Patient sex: M
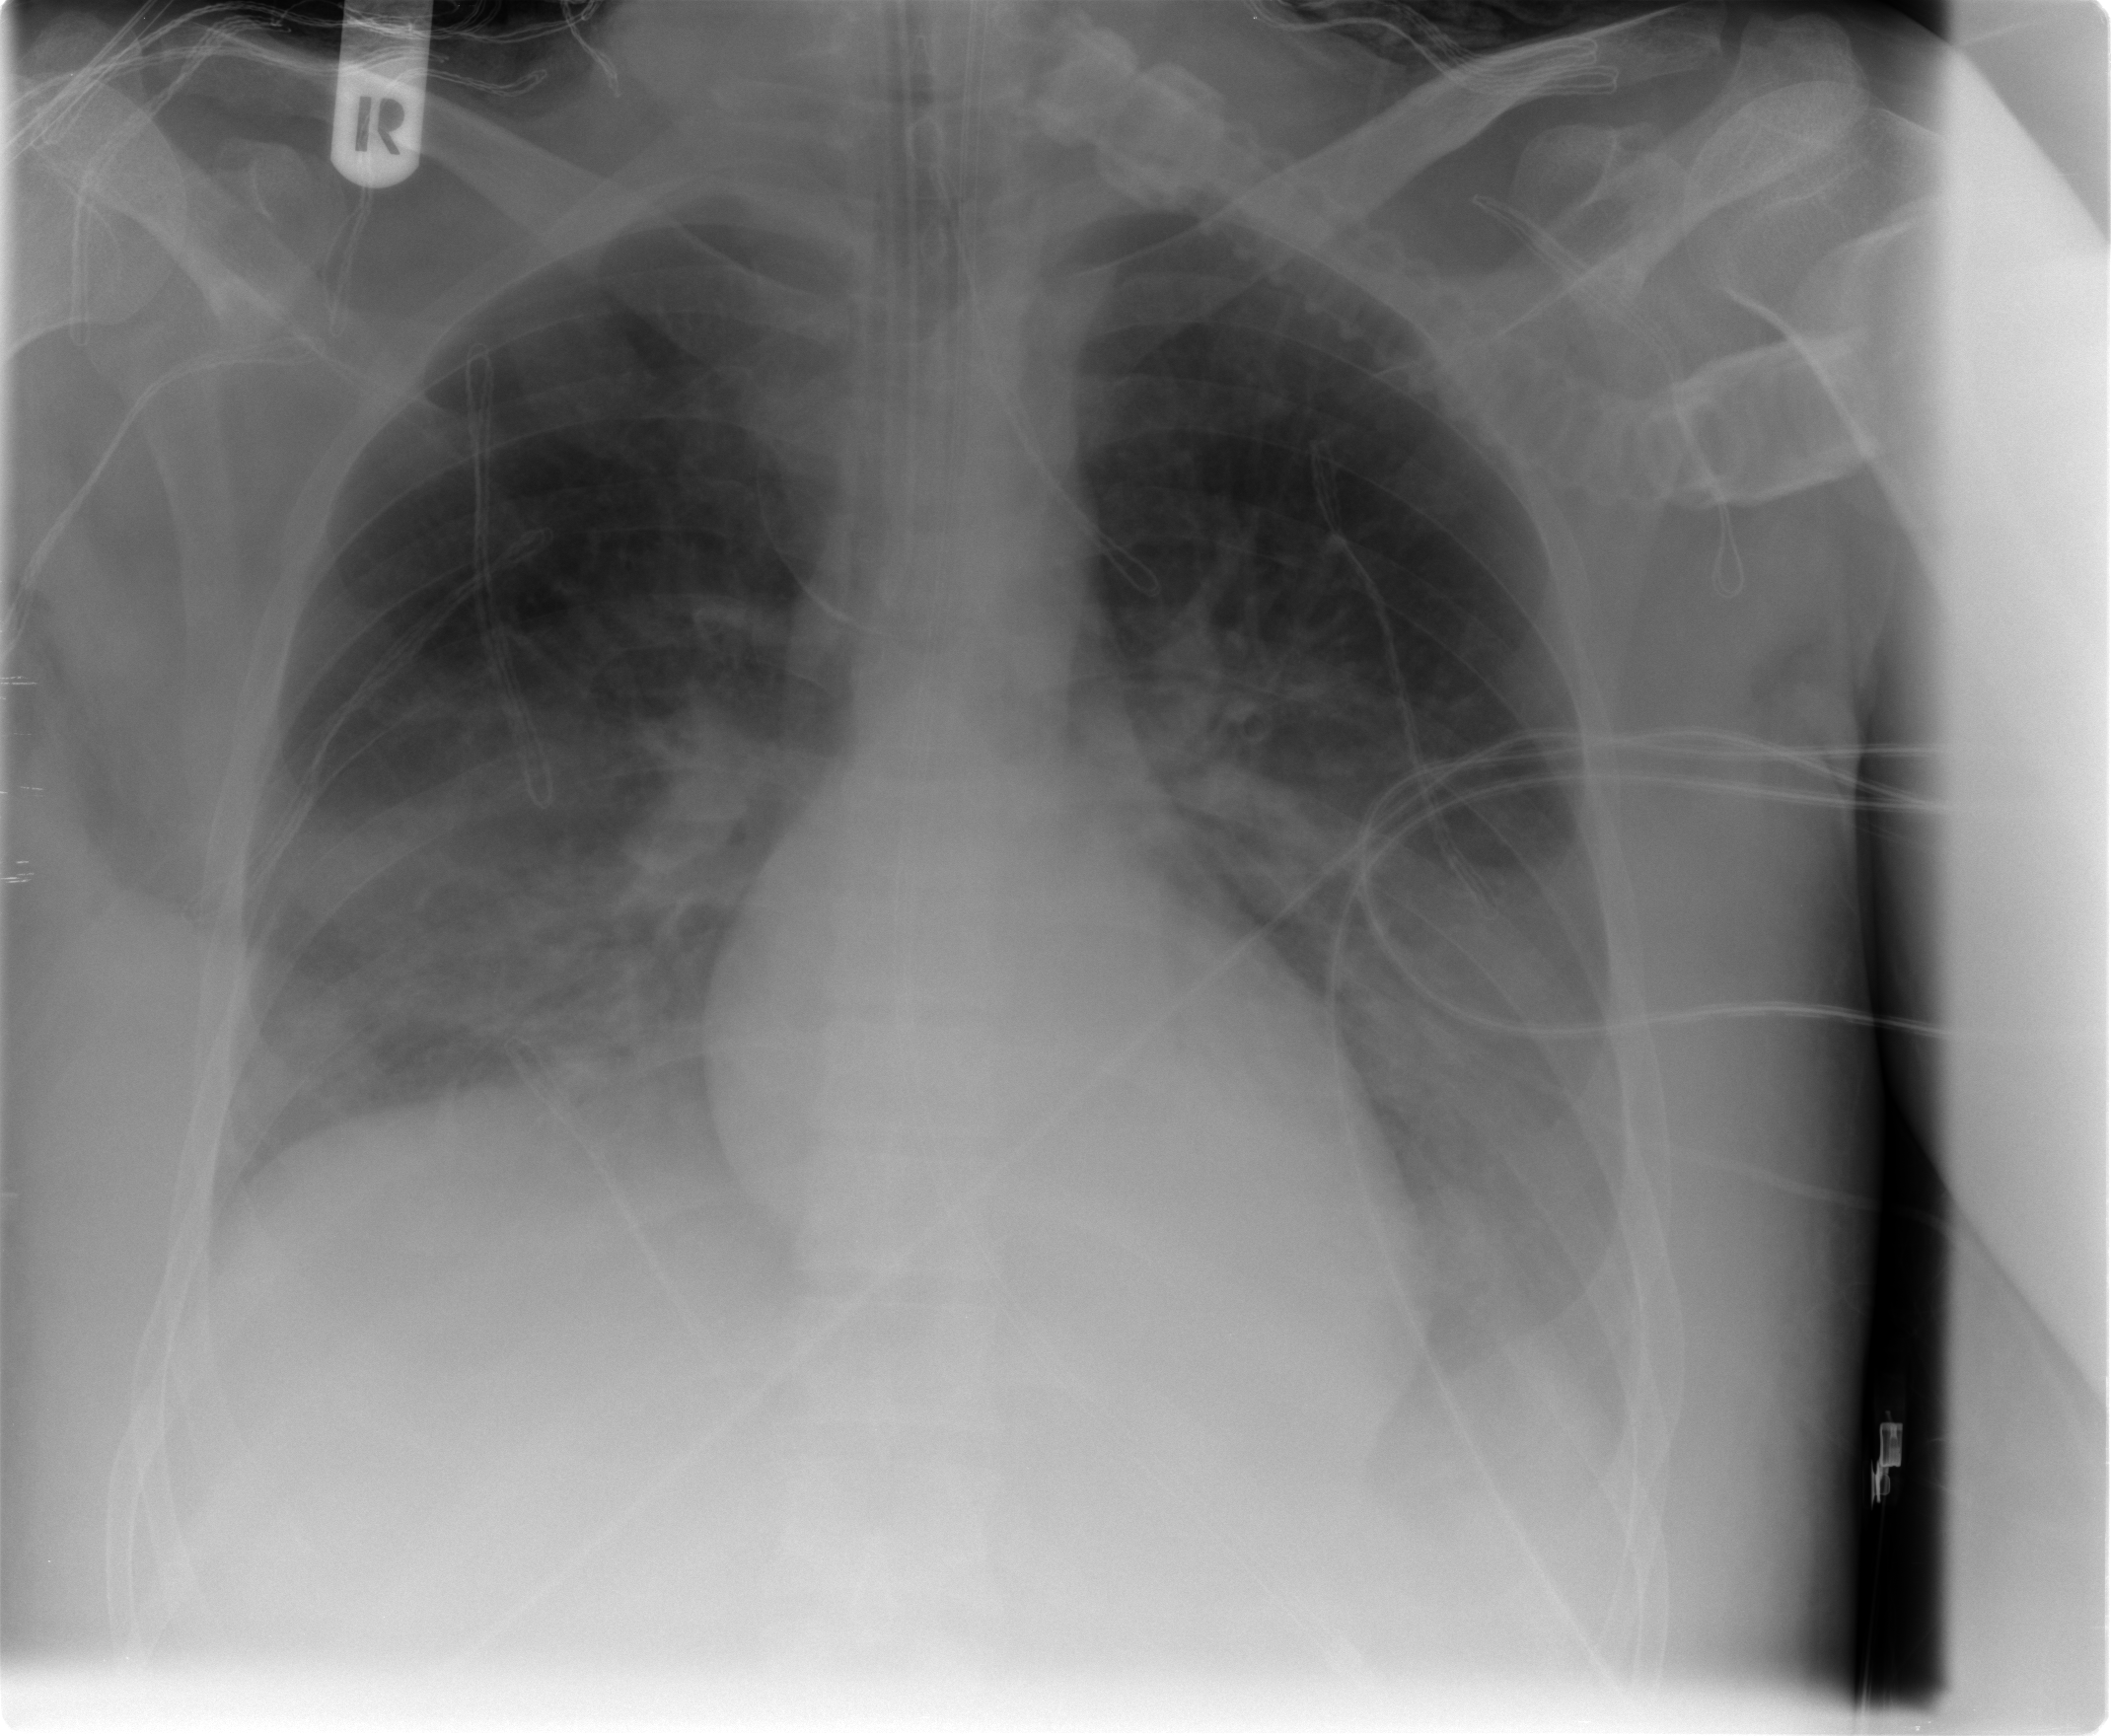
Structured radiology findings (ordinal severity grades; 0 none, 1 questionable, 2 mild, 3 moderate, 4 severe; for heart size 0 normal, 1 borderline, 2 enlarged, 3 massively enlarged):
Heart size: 1
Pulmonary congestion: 2
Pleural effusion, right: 2
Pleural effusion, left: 2
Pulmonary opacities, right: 0
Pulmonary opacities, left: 0
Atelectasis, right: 2
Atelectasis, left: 2